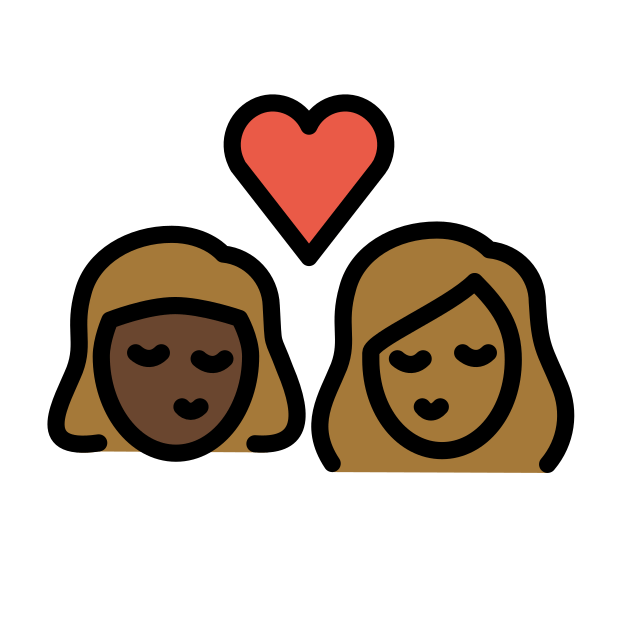
kiss: woman, woman, dark skin tone, medium-dark skin tone